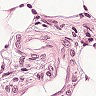
Metastatic tissue present: yes